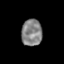
Tissue: skin
Cell type: Epithelial cells
Senescence score: 0.2597
Nuclear area (px): 539
Mean DAPI intensity: 131.907